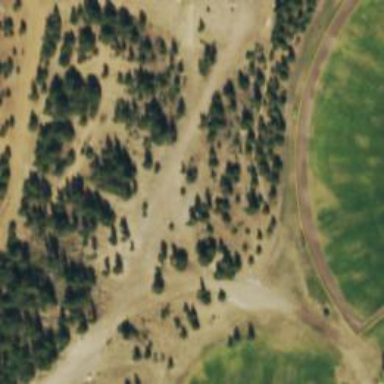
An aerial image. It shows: Disc golf hole.